Question:
Does it surely mean that angular CLI globally is installed on my ubuntu?
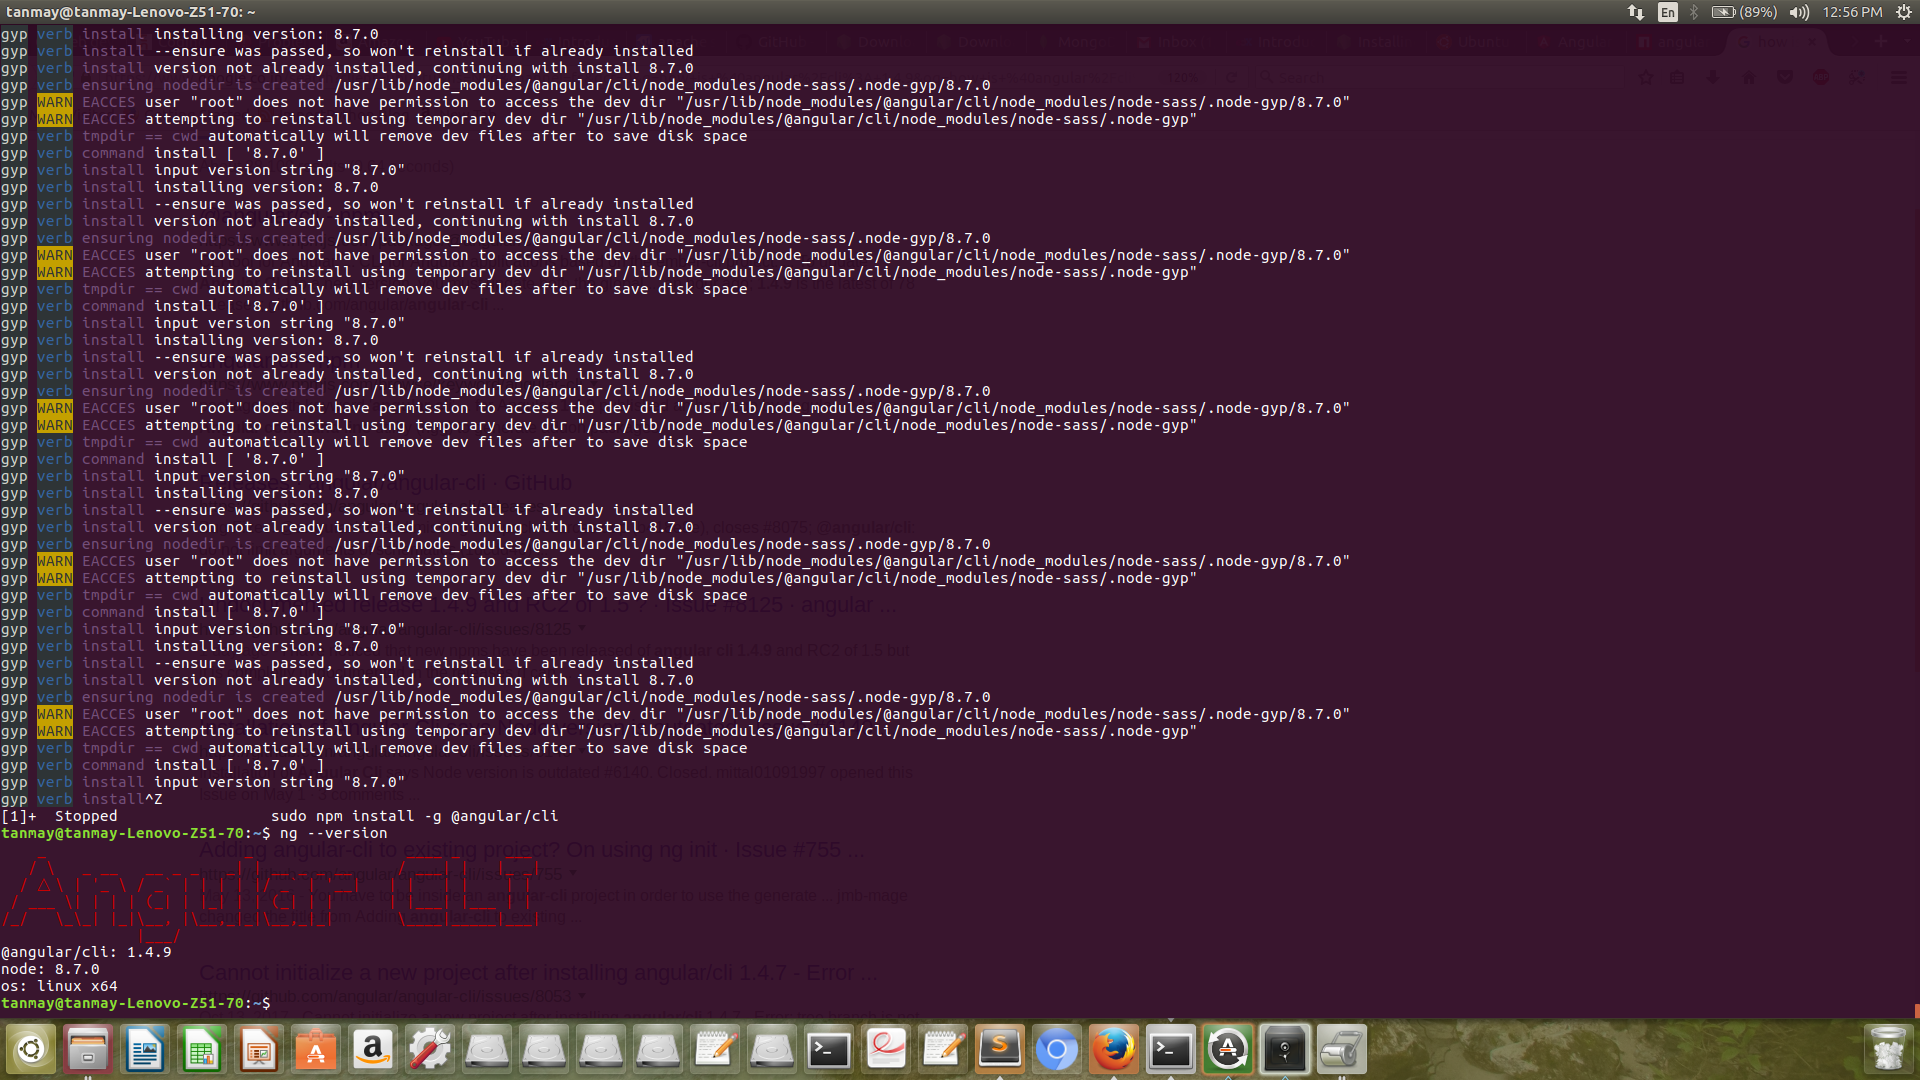
Answer: Yes, it install globally into your Ubuntu system.